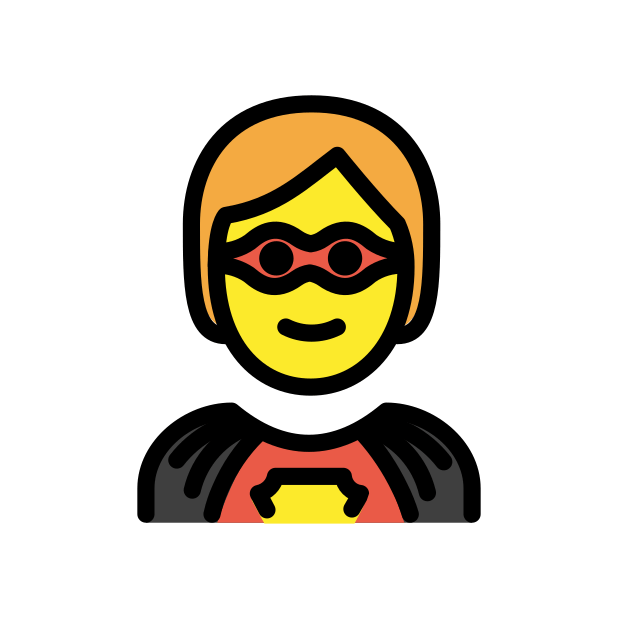
Emoji: 🦸
Name: superhero
Unicode: 0x1f9b8